Question: I am trying to achieve the following in a two column float css design

My css for the two is this:
'''
.div1 {
width: 25%;
float:left;
}
.div2 {
width: 75%;
float: right;
}
.container {
width:960px;
}
@media screen and (max-width: 320px) {
.div1, .div2 {
width: 100%;
display: block;
float: none;
clear: both;
}
.container {
width: 100%;
}
}
'''
my html is this:
'''
...
<div class="container">
<div class="div1">
... content inside
</div>
<div class="div2">
<img src="photo_loc"/>
</div>
</div>
'''
I have Div I and Div II. Div I is 25% width and Div II is 75% width. When I go to 320px (iphone portrait) using responsive design Div II goes below Div I, which I assume is the normal process.
What I am trying to do is have Div II above Div I using floats, how can this be achieved through css?
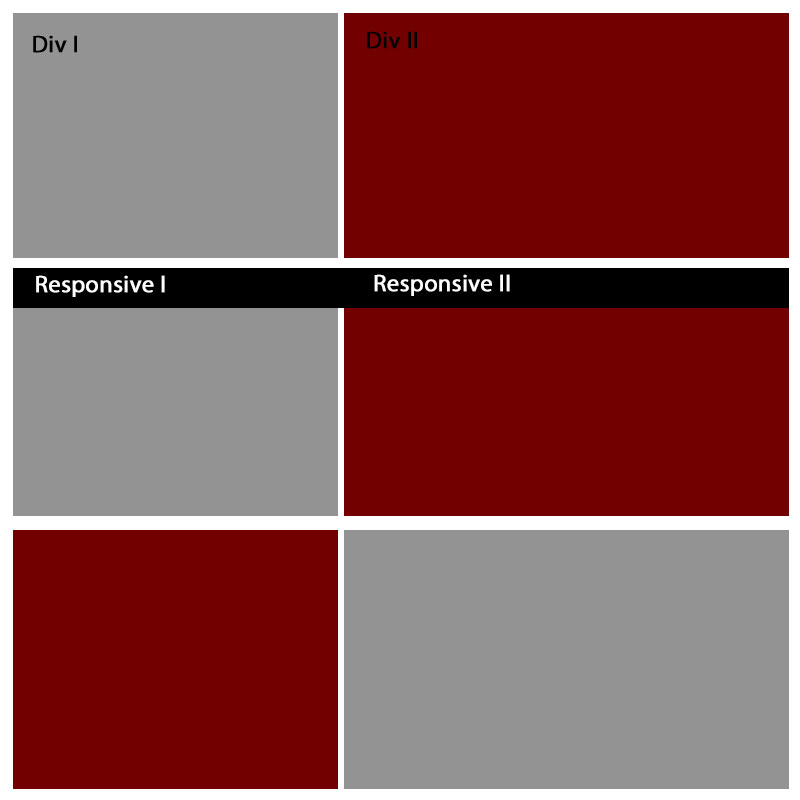
Answer: Swap the HTML positions of div1 and div2 around.
It may not be semantically correct in terms of how the page should be layed out but it will still work.
Keep the CSS the same and have your html like this
'''
<div class="div2">Text for box 2</div>
<div class="div1">Text for box 1</div>
'''
Demo: <URL>